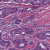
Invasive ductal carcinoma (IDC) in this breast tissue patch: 1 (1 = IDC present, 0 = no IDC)